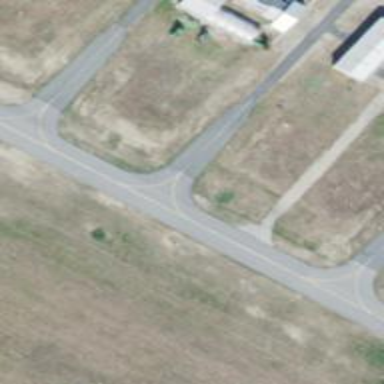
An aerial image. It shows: Taxiway at the airport with asphalt surface.